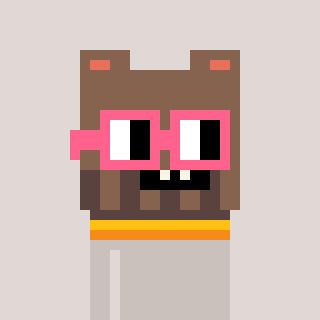
a pixel art character with square pink glasses, a bear-shaped head and a foggrey-colored body on a warm background